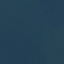
Land use / land cover class: SeaLake